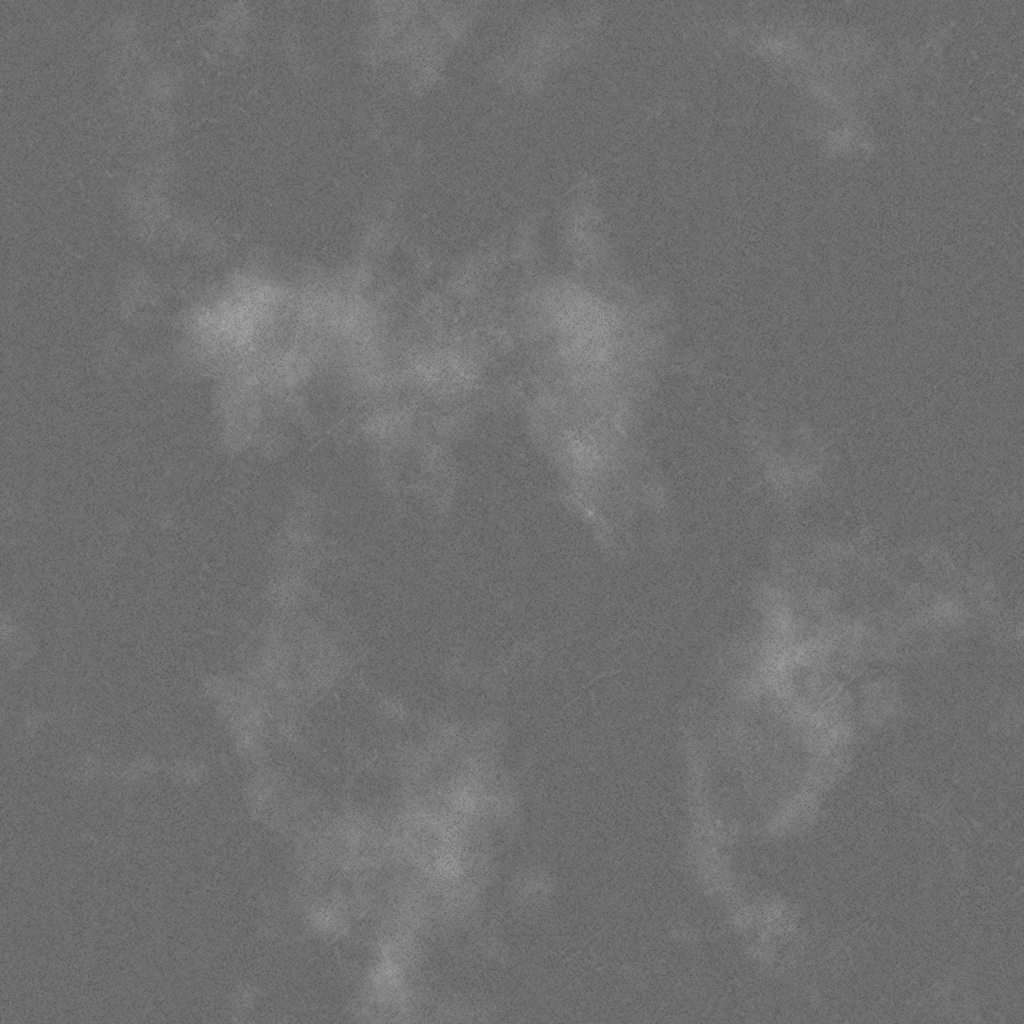
Texture map type: Roughness